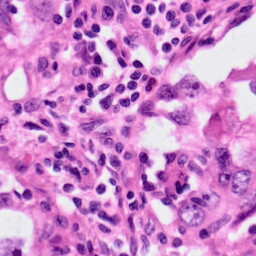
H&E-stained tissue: Lung